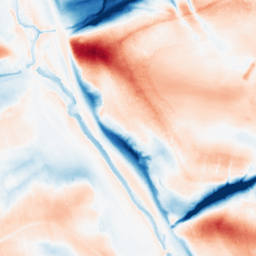
Category: classical
Decomposition family: gaussian_anisotropic
Decomposition parameters: sigma_x: 2
sigma_y: 20
Upsampling method: bspline
Upsampling parameters: scale: 8
Upsampling scale: 8